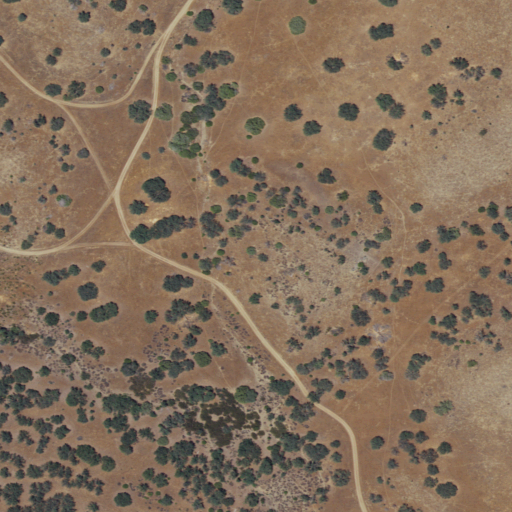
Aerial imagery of valley in California named Scott Canyon containing shrub, grassland, and open development